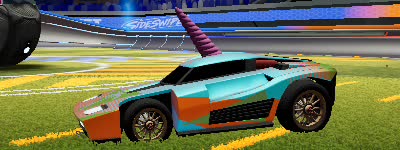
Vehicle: breakout